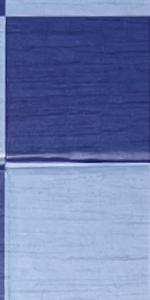
Label: Empty